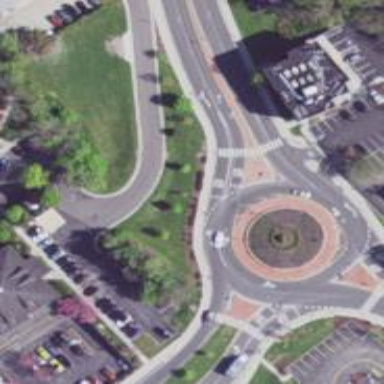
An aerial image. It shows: Primary highway with asphalt surface leading to roundabout.